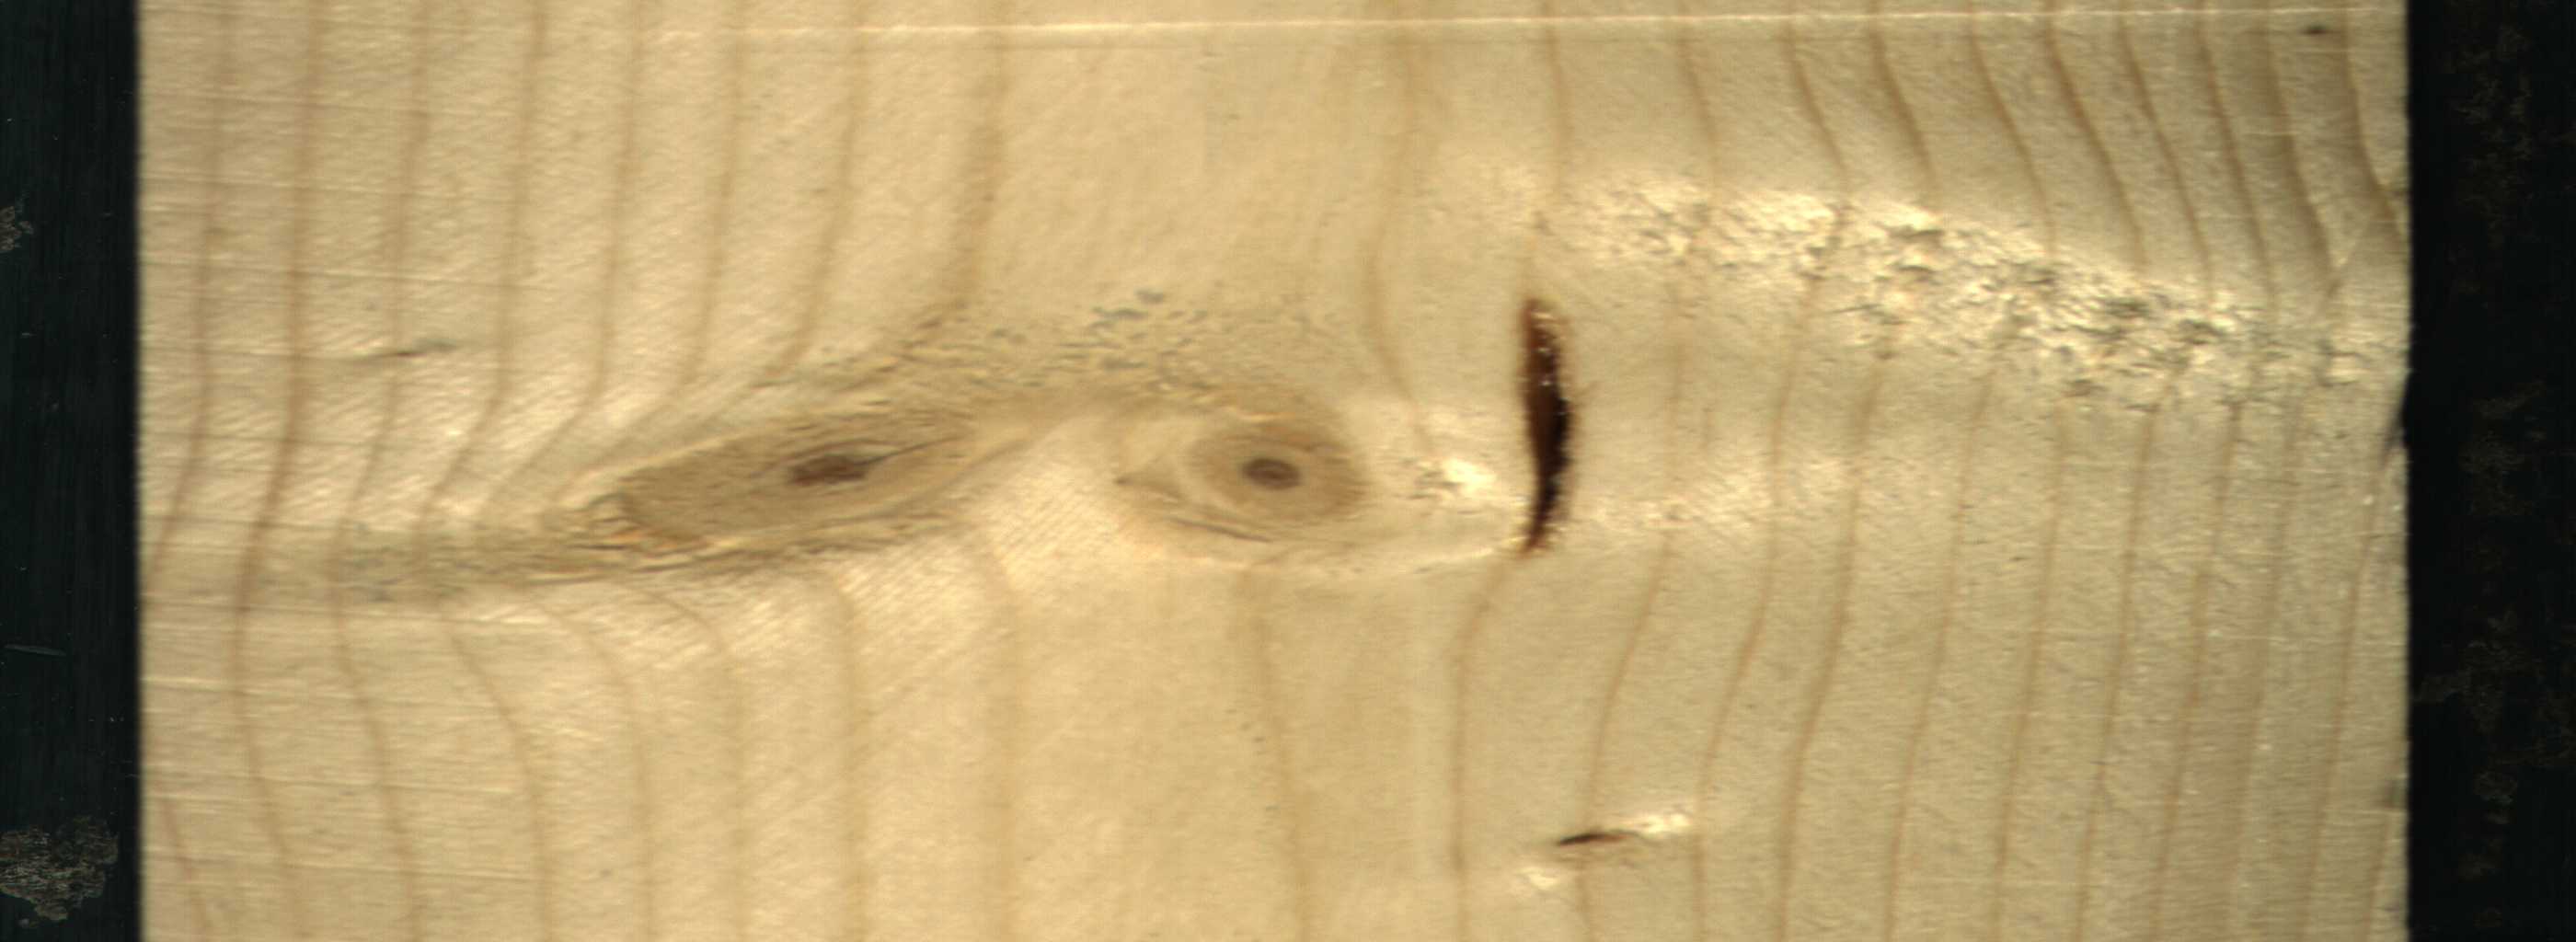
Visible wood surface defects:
resin
Live_Knot
Live_Knot
Live_Knot